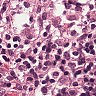
Metastatic tissue present: no